Question: I am more of a JS person so I wrote a page using JS. However, I later realized it would probably be better to do 99.9% of the stuff I needed to do server-side, but being rather new to PHP I need some help.
Below is a snippet where I create basically a multi-dimensional array and sort it by one of its inner values:
'''
var sortedpts=[];
_.each(main.points,function(v,k){
sortedpts.push([k,v]);
});
sortedpts.sort(function(a,b){return b[1]-a[1];});
return sortedpts;
'''
The whole structure is a long array (over 100 values) where each key contains an array of two values and I wish to sort by the latter of these. If you're confused here is a screenshot/example showing how my JS has sorted the main array by an inner value:

I'm kind of at a loss of how to sort this particular way in PHP. It seems that may be involved in the solution. Any help?
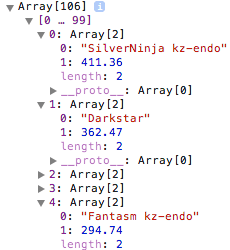
Answer: Since I gather all you needed was to be pointed to the right function, here it is again:
JavaScript's "sort by function" is more or less exactly the same as PHP's <URL>, but that's not really relevant here.